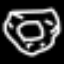
Label: donut